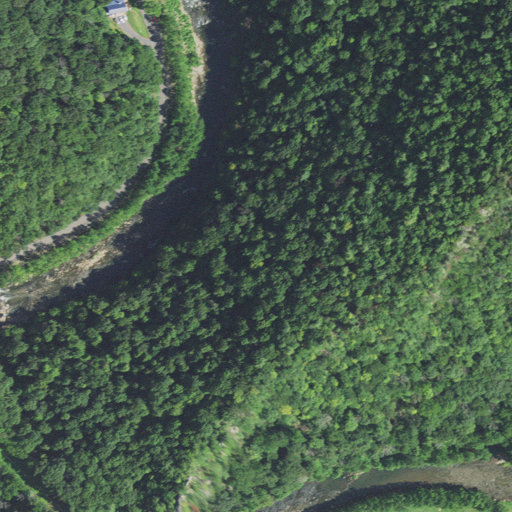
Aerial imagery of cliff(s) in West Virginia named Eagle Rock containing deciduous forest, mixed forest, open development, open water, evergreen forest, pasture, low intensity development, and medium intensity development